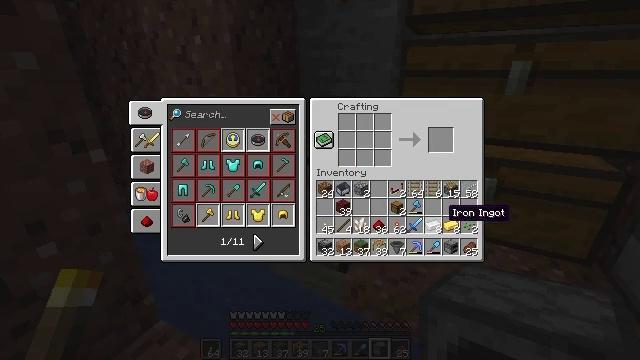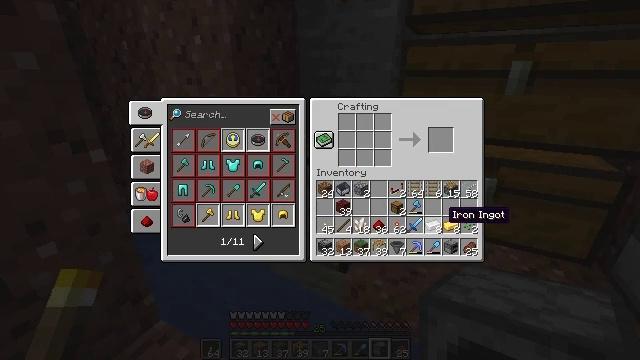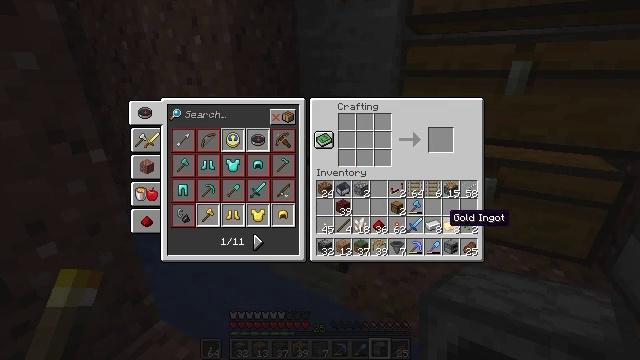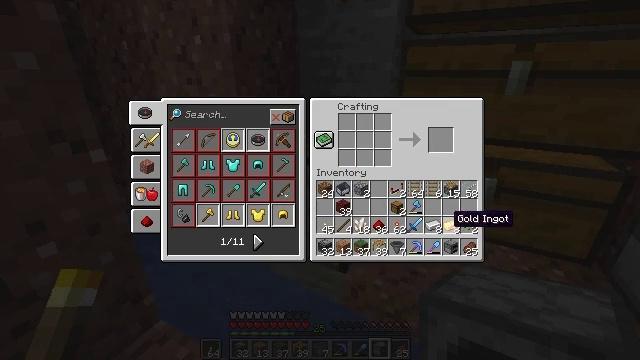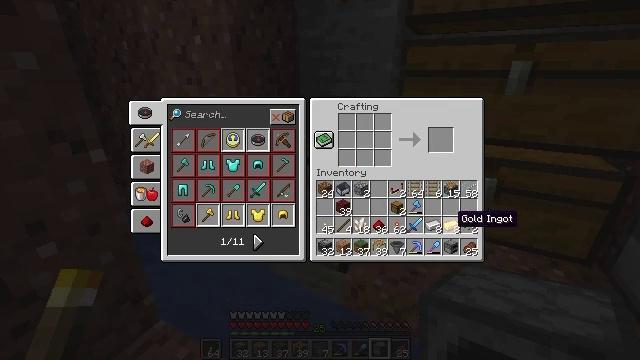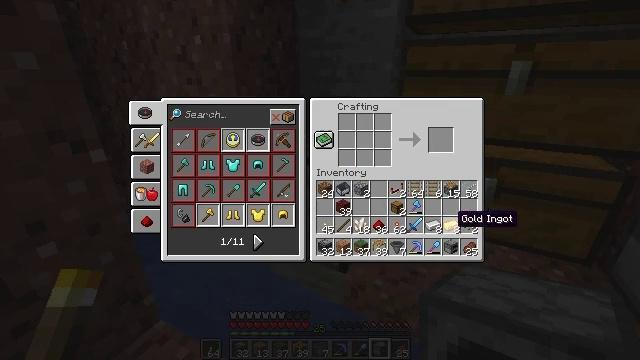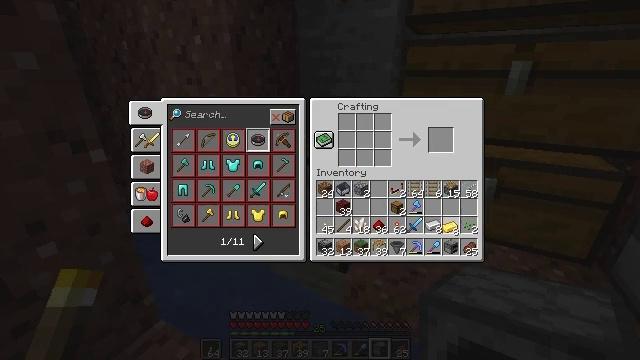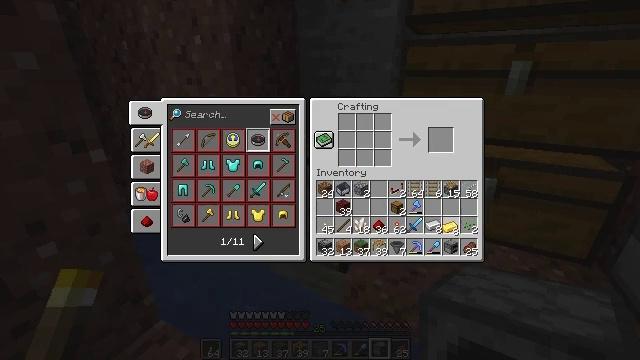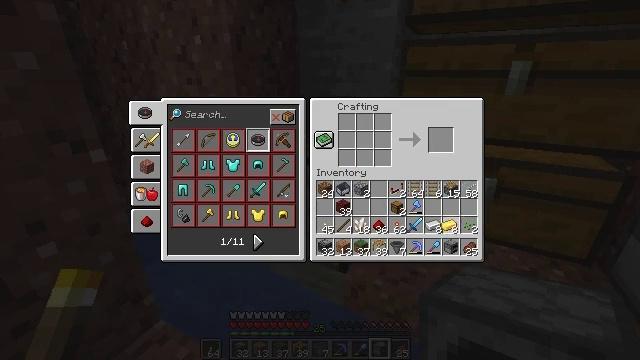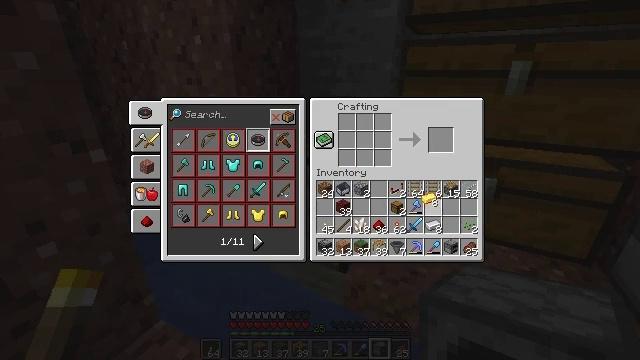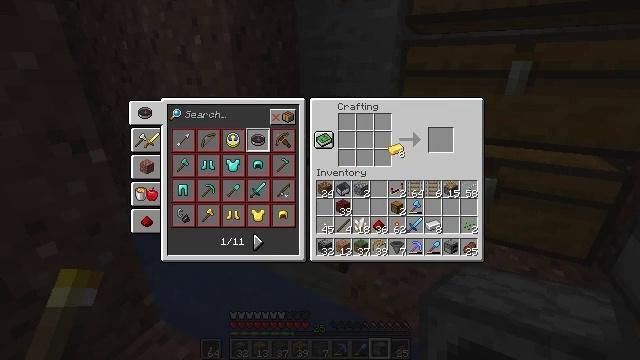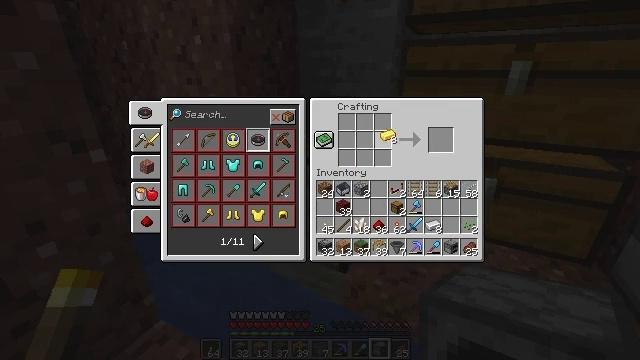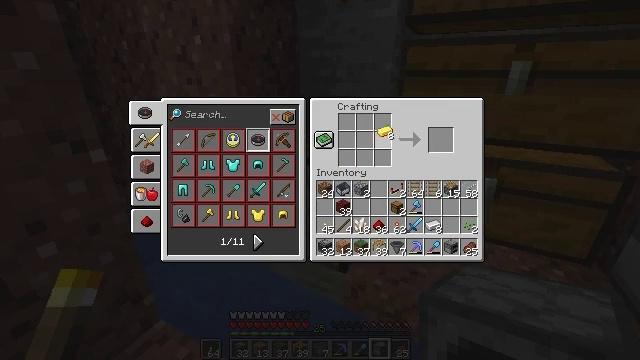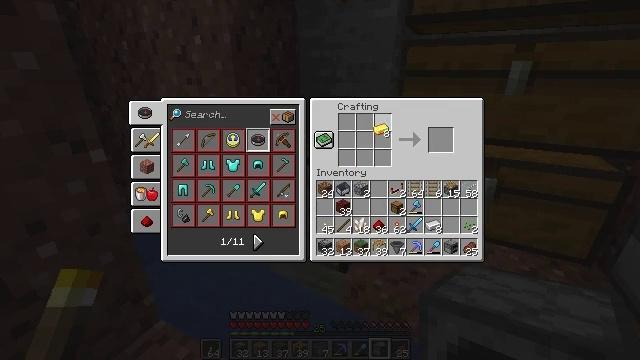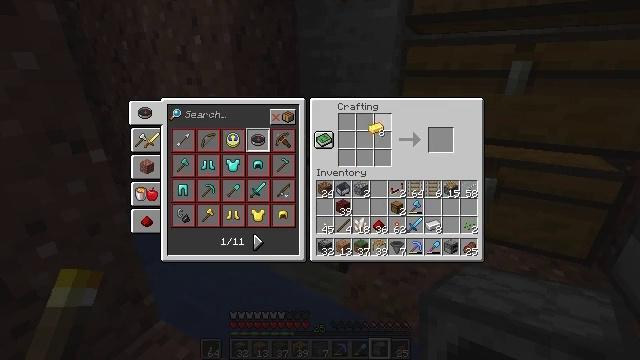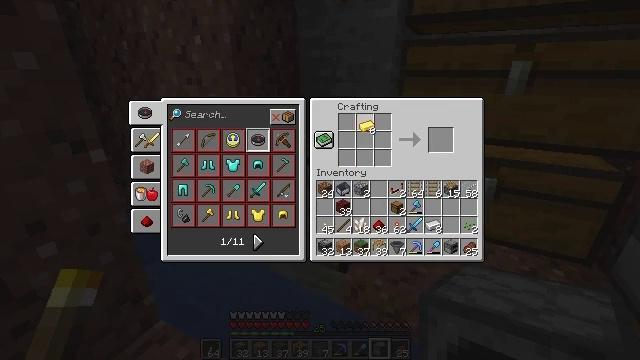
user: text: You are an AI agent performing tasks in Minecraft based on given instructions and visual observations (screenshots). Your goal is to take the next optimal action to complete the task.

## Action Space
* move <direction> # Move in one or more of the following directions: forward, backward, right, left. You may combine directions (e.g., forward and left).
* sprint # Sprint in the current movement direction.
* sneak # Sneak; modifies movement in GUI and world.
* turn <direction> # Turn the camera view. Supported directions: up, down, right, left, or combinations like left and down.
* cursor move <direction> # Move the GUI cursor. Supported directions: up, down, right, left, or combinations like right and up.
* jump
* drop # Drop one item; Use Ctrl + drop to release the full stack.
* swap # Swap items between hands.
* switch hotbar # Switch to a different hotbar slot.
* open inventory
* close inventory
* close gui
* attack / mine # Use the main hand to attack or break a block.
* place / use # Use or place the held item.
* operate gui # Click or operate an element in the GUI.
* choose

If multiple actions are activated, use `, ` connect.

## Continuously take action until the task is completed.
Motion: motion action
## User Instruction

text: Make a powered rail using the crafting table.
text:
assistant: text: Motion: no_op
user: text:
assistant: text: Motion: no_op
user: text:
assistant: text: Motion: no_op
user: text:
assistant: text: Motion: no_op
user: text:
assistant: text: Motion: no_op
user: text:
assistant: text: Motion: operate gui
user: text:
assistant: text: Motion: operate gui
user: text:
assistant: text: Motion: operate gui
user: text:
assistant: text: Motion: cursor move left and up
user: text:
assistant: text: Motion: cursor move left and up
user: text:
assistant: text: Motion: cursor move left and up
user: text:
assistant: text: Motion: no_op
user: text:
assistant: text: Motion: no_op
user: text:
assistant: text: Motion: no_op
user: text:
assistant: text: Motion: cursor move left
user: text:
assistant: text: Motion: cursor move left
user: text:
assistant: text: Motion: no_op
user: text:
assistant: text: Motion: no_op
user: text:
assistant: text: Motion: no_op
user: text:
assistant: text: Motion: no_op
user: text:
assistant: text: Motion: no_op
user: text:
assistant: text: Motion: no_op
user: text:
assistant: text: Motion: no_op
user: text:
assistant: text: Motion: choose
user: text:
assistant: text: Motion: choose
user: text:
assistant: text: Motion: choose
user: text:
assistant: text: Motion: cursor move down, choose
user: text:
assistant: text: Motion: cursor move down, choose
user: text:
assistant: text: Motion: cursor move down, choose
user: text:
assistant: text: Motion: choose